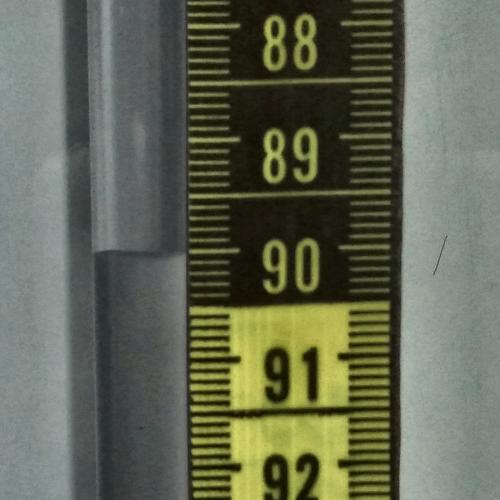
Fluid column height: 90.0 cm